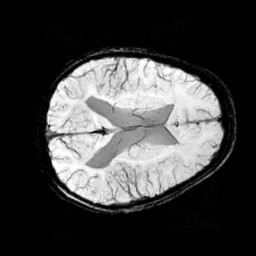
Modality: minIP
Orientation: axial
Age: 10
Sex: male
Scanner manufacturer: siemens
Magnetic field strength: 3 T
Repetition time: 0.027 s
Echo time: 0.02 s